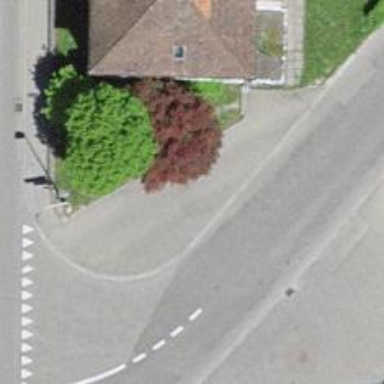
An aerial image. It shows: Bus stop with platform for public transport.